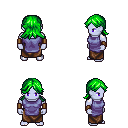
a pixel art fantasy rpg character, male body template, dark elf, purple skin, chain tabard jacket, robe skirt, green loose hair, leather bracers, four views (front, back, left, right), 2x2 character sprite sheet, small pixel art, hard edges, no anti-aliasing